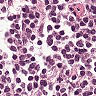
Metastatic tissue present: no